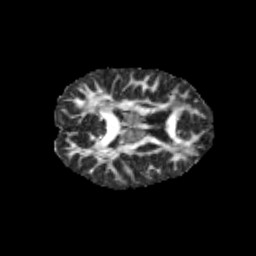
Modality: FA
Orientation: axial
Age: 11
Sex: male
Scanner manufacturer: siemens
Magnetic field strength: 3 T
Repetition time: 3.8 s
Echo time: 0.07 s